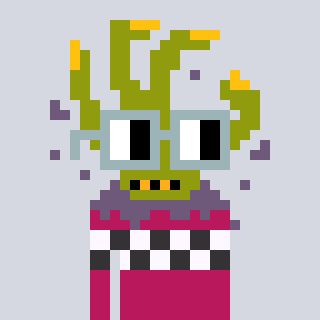
a pixel art character with square dark gray glasses, a zombie-hand-shaped head and a darkpink-colored body on a cool background